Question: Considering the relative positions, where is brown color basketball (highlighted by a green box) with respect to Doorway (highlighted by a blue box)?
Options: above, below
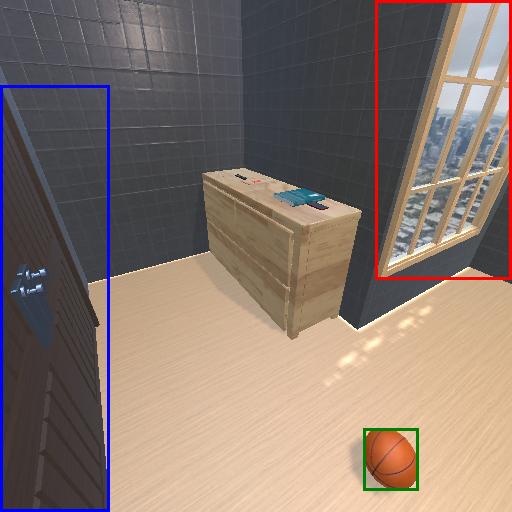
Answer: above